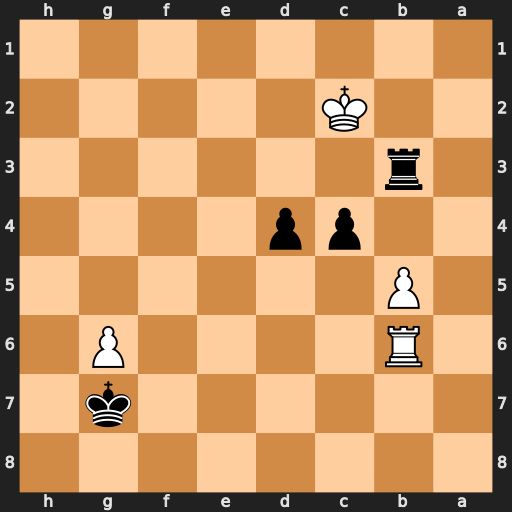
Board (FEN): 8/6k1/1R4P1/1P6/2pp4/1r6/2K5/8
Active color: b
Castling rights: -
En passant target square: -
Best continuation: d3+ Kd2 Rb2+ Kc3 Rc2+